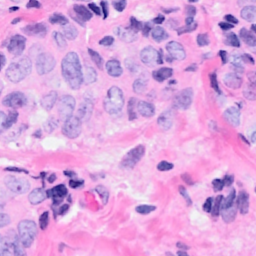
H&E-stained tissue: Breast